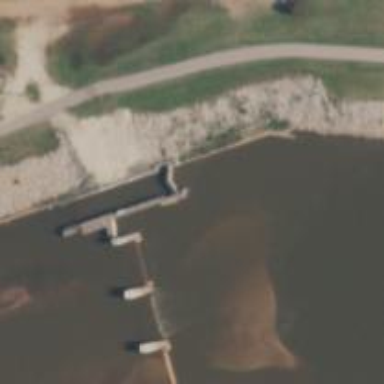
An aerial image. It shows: Lock gate on waterway.